Field crop: tomato
Growth stage: 1
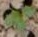
Species: solanum